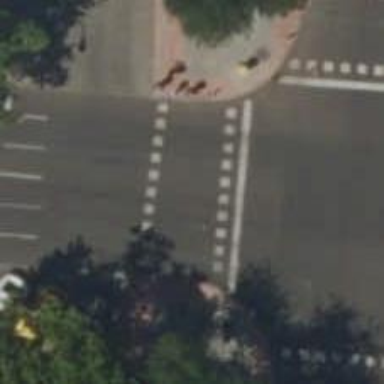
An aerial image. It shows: Footway crossing with traffic signals.